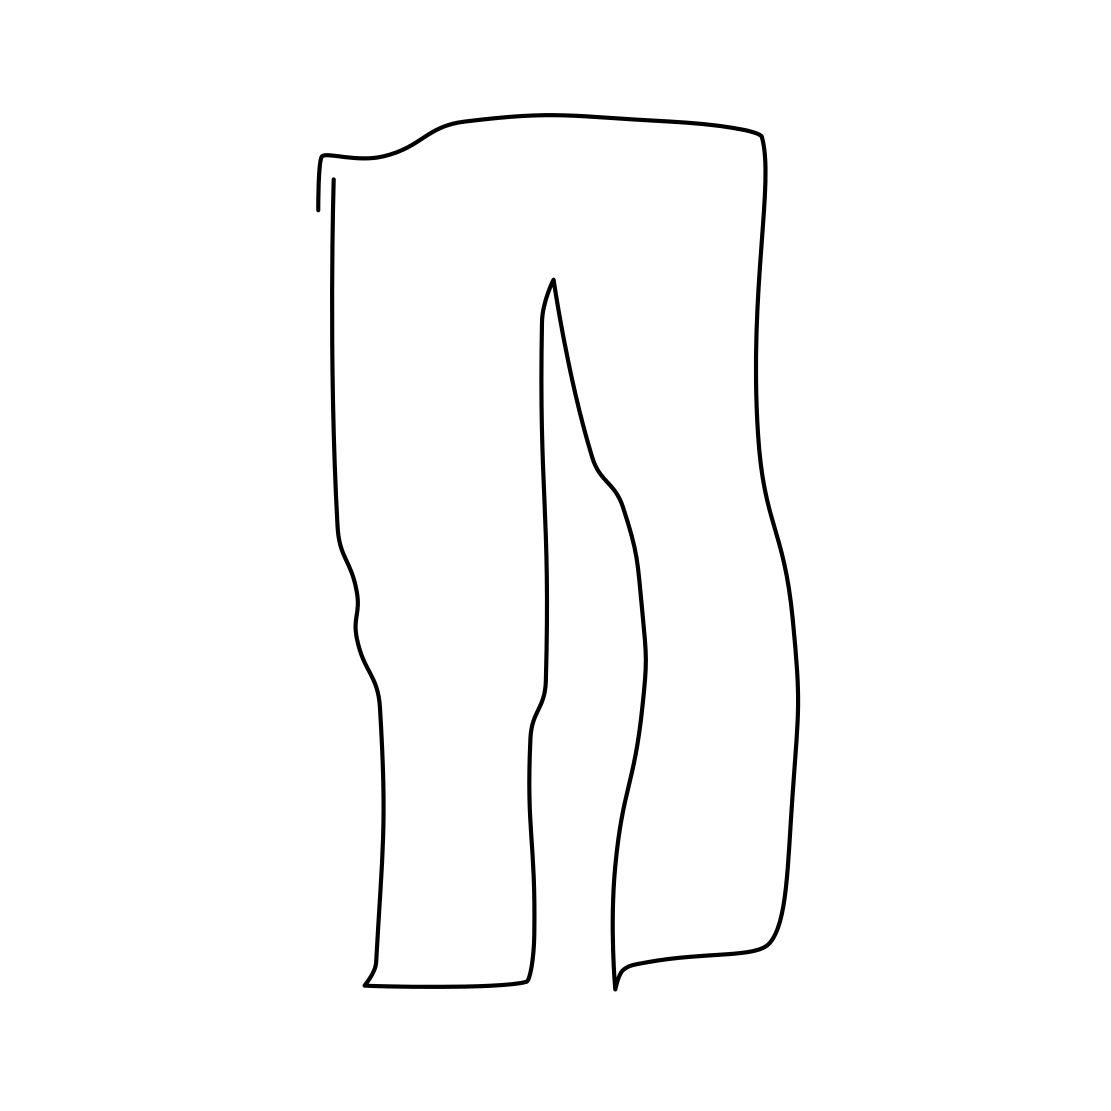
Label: trousers